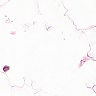
Metastatic tissue present: no